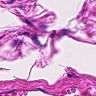
Metastatic tissue present: no